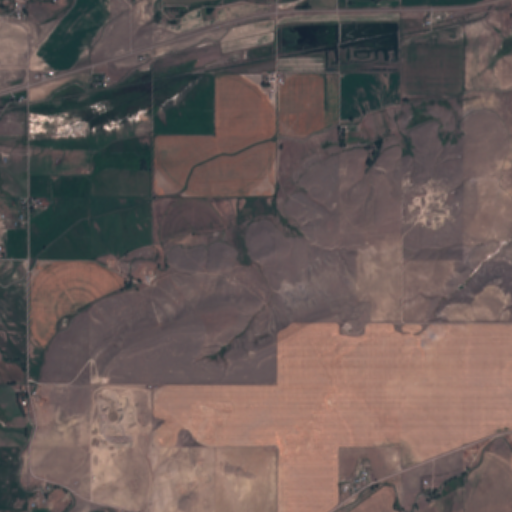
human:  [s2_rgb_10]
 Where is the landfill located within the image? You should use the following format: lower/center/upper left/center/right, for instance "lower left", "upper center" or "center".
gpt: There is no landfill in the image.